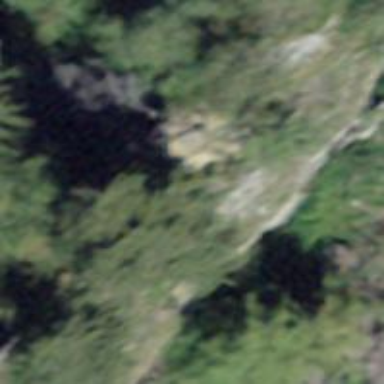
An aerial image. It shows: Natural cliff.